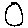
Label: circle